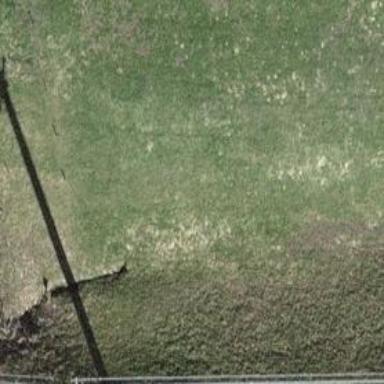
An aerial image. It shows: Drain passing through culvert tunnel.